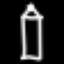
Label: pencil